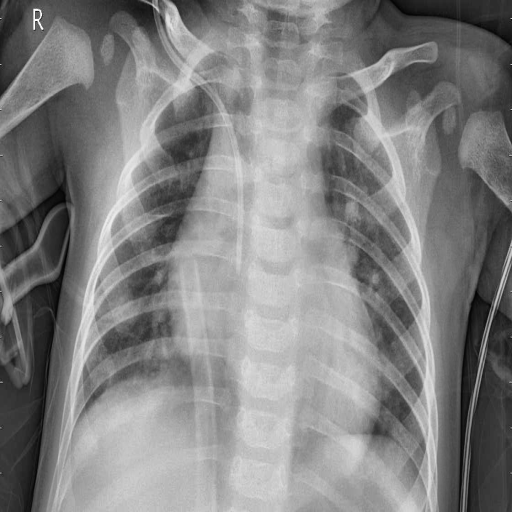
Finding: PNEUMONIA